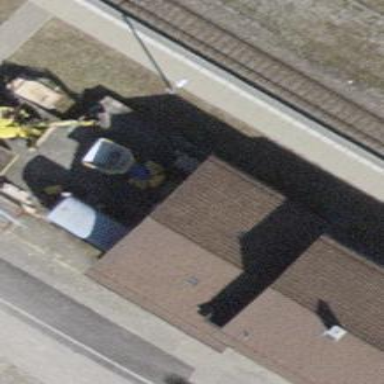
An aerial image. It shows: Train station building.